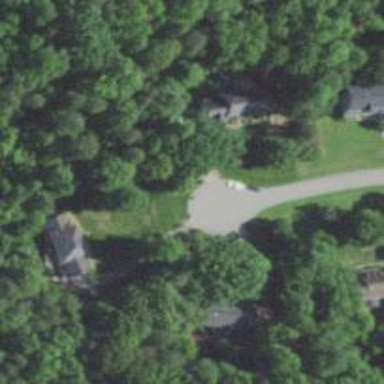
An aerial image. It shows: Driveway.